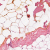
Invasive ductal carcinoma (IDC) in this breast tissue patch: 0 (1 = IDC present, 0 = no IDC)